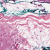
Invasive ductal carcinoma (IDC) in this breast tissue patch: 0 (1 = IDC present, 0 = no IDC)